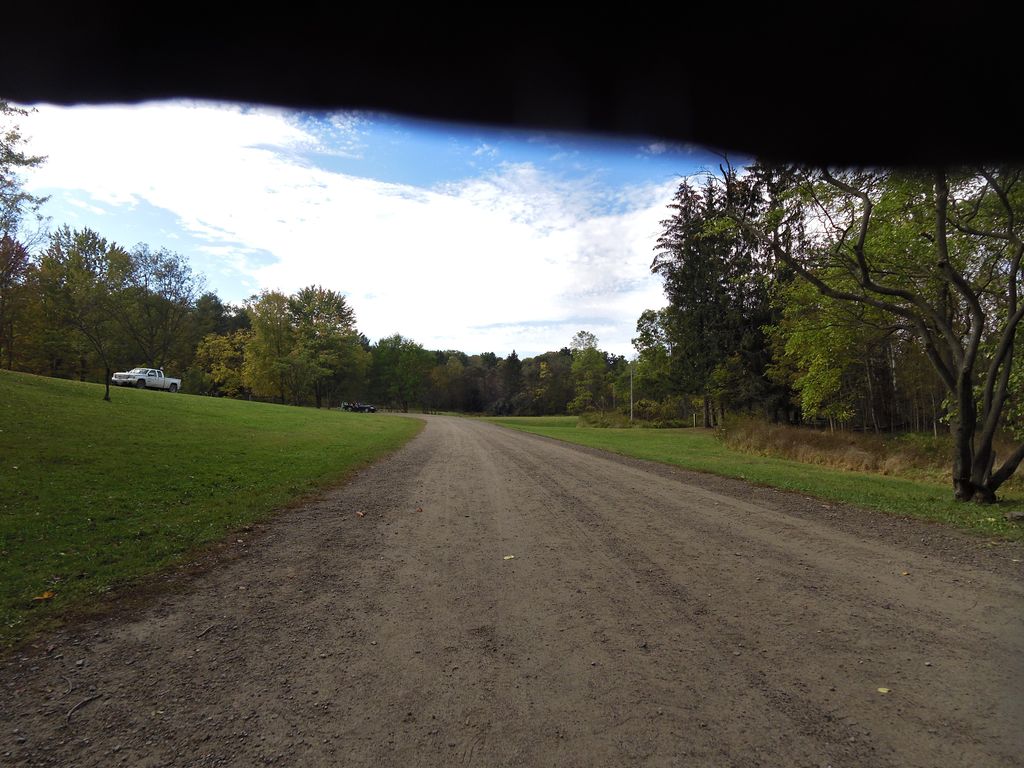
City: hamilton